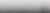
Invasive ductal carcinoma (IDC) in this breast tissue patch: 0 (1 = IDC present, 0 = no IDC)